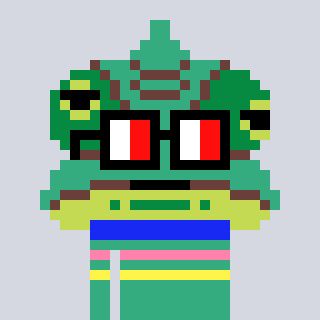
a pixel art character with square glasses with black frames and red eyes, a chameleon-shaped head and a teal-colored body on a cool background